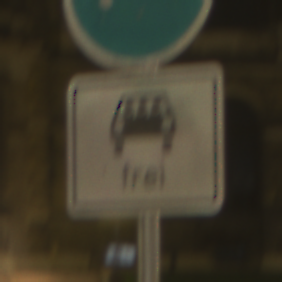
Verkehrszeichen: MehrfachbesetzePersonenkraftwagenFrei
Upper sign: Busssonderstreifen
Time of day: Night
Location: Outdoor (Urban)
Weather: Overcast
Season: NotSpecified
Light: Artificial